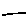
Label: line